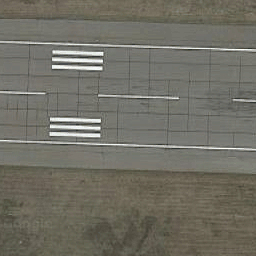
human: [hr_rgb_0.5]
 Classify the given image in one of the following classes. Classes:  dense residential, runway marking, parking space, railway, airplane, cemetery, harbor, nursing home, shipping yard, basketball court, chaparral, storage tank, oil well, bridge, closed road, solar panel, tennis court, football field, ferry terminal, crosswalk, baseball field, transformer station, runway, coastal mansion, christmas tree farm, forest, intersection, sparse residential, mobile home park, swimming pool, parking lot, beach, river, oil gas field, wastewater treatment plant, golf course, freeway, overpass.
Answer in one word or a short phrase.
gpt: runway